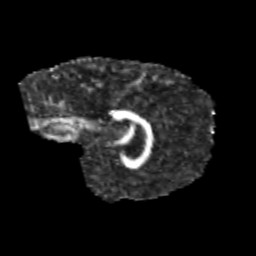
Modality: FA
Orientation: sagittal
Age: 13
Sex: female
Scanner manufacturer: siemens
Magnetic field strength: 3 T
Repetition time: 3.8 s
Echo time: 0.07 s